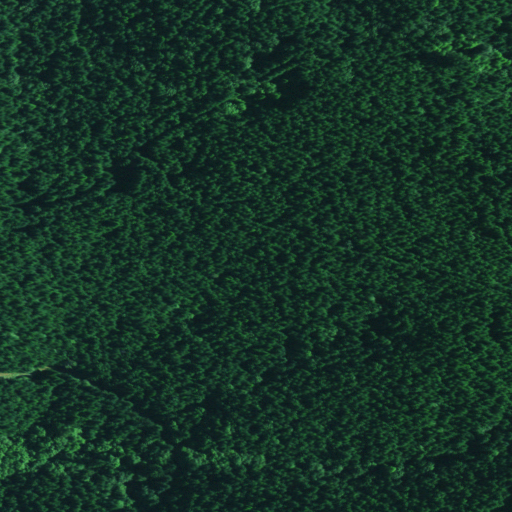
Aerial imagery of mountain in Oregon named Pride Peak containing evergreen forest, mixed forest, open development, and deciduous forest